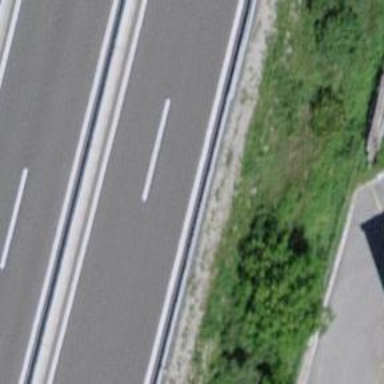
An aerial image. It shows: Asphalt motorway.